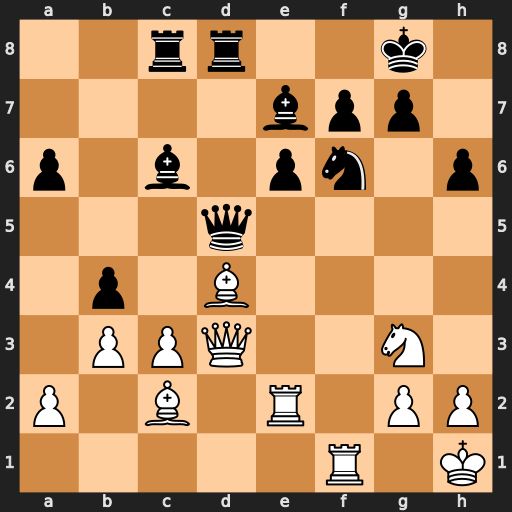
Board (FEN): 2rr2k1/4bpp1/p1b1pn1p/3q4/1p1B4/1PPQ2N1/P1B1R1PP/5R1K
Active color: w
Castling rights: -
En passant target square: -
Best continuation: Rxf6 Bxf6 Qh7+ Kf8 Nf5 Qxf5 Bxf5